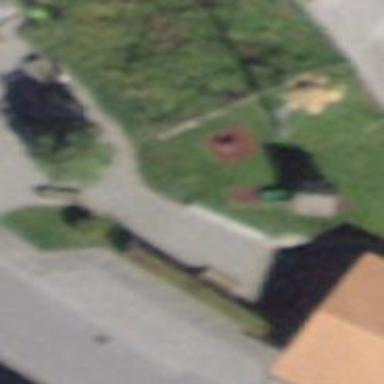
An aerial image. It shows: Playground area for leisure land.